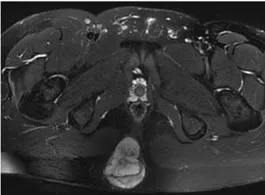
MRI of sacrococcygeal mass prior to initial resection. Axial view of fat-saturated T2-weighted.
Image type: radiology (mri)